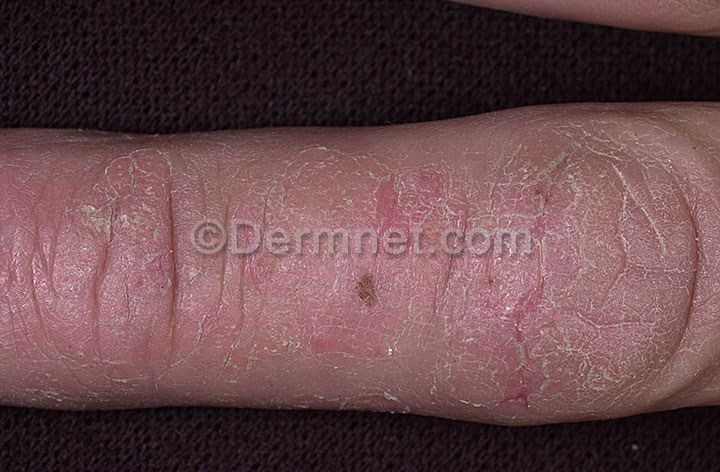
Disease: Eczema Photos